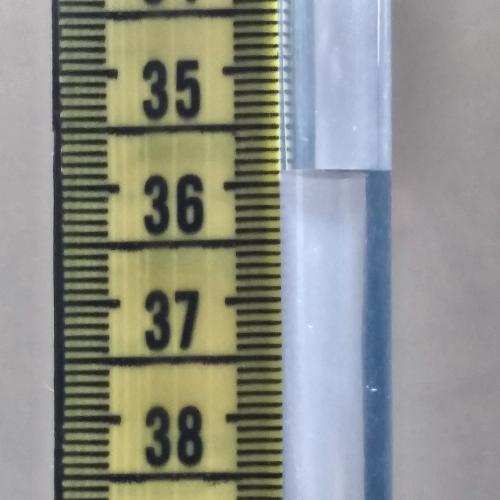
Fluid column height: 35.9 cm